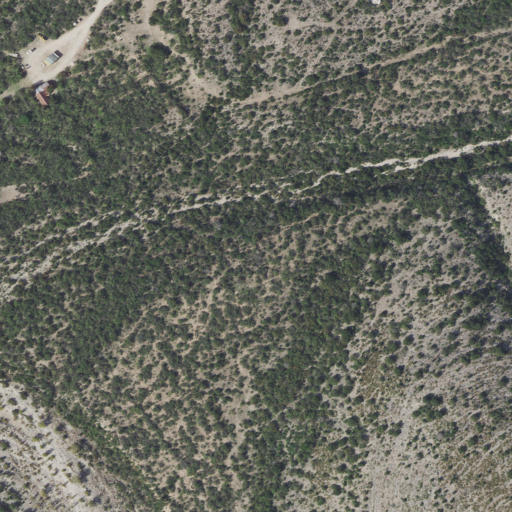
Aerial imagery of valley in Texas named East Canyon containing only shrub